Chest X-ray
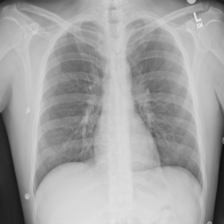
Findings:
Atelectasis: negative
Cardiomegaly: negative
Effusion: negative
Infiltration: negative
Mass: negative
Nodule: negative
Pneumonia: negative
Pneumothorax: negative
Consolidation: negative
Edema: negative
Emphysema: negative
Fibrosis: negative
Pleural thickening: negative
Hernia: negative